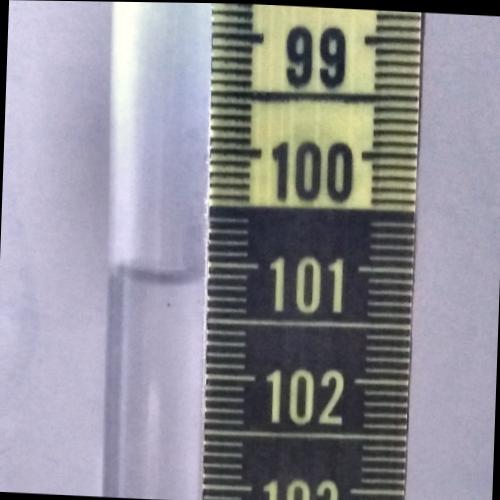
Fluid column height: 101.1 cm